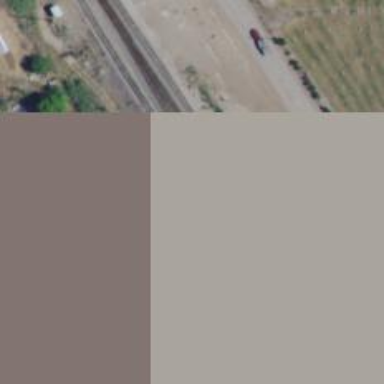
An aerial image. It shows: Railway siding for service.